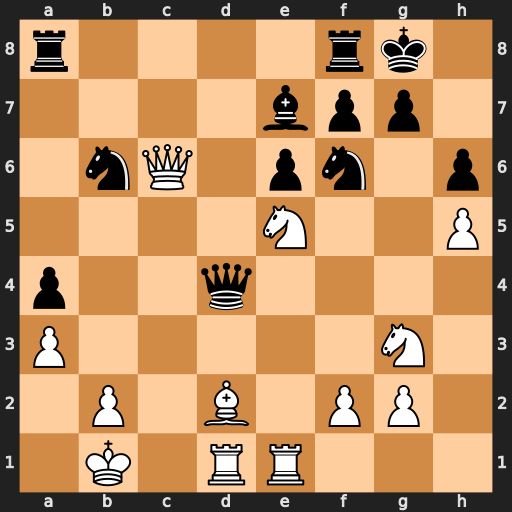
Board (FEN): r4rk1/4bpp1/1nQ1pn1p/4N2P/p2q4/P5N1/1P1B1PP1/1K1RR3
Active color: w
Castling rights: -
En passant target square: -
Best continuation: Bb4 Bxb4 Rxd4